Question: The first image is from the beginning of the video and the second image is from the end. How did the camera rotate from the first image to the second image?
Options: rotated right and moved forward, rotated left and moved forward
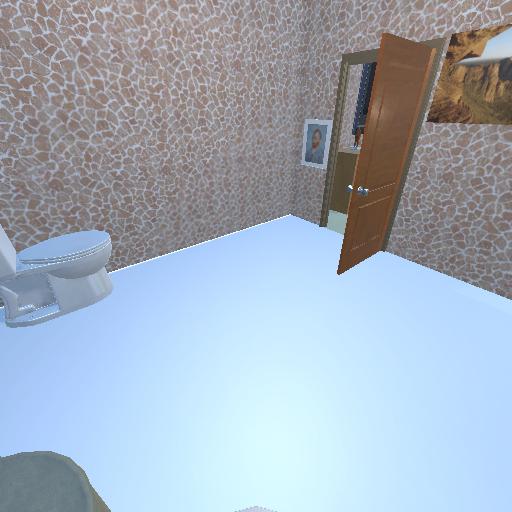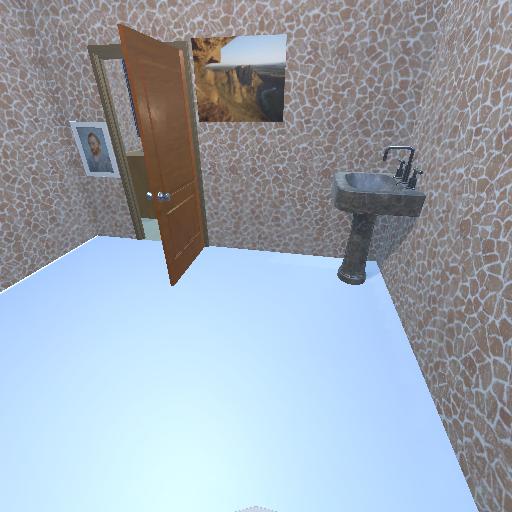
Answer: rotated right and moved forward